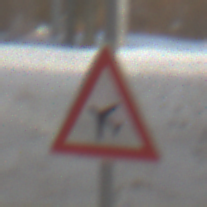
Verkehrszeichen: FlugbetriebRechts
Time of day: MorningAfternoon
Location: Roofed (Suburban)
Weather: PartlyCloudy
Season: Winter
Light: Natural